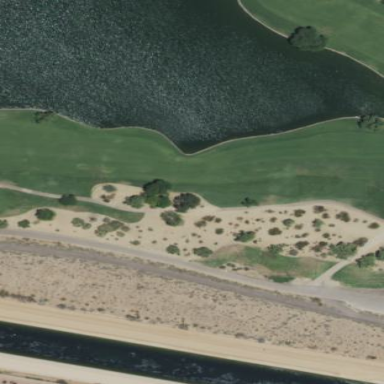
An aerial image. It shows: Area of rough grass used for golf.